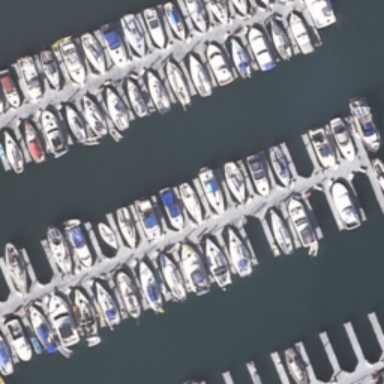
Lots of boats docked at the harbor and the boats are closed to each other .